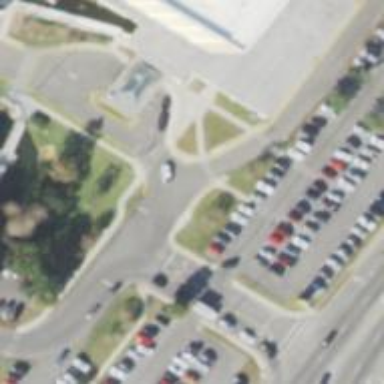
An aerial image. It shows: Parking space.